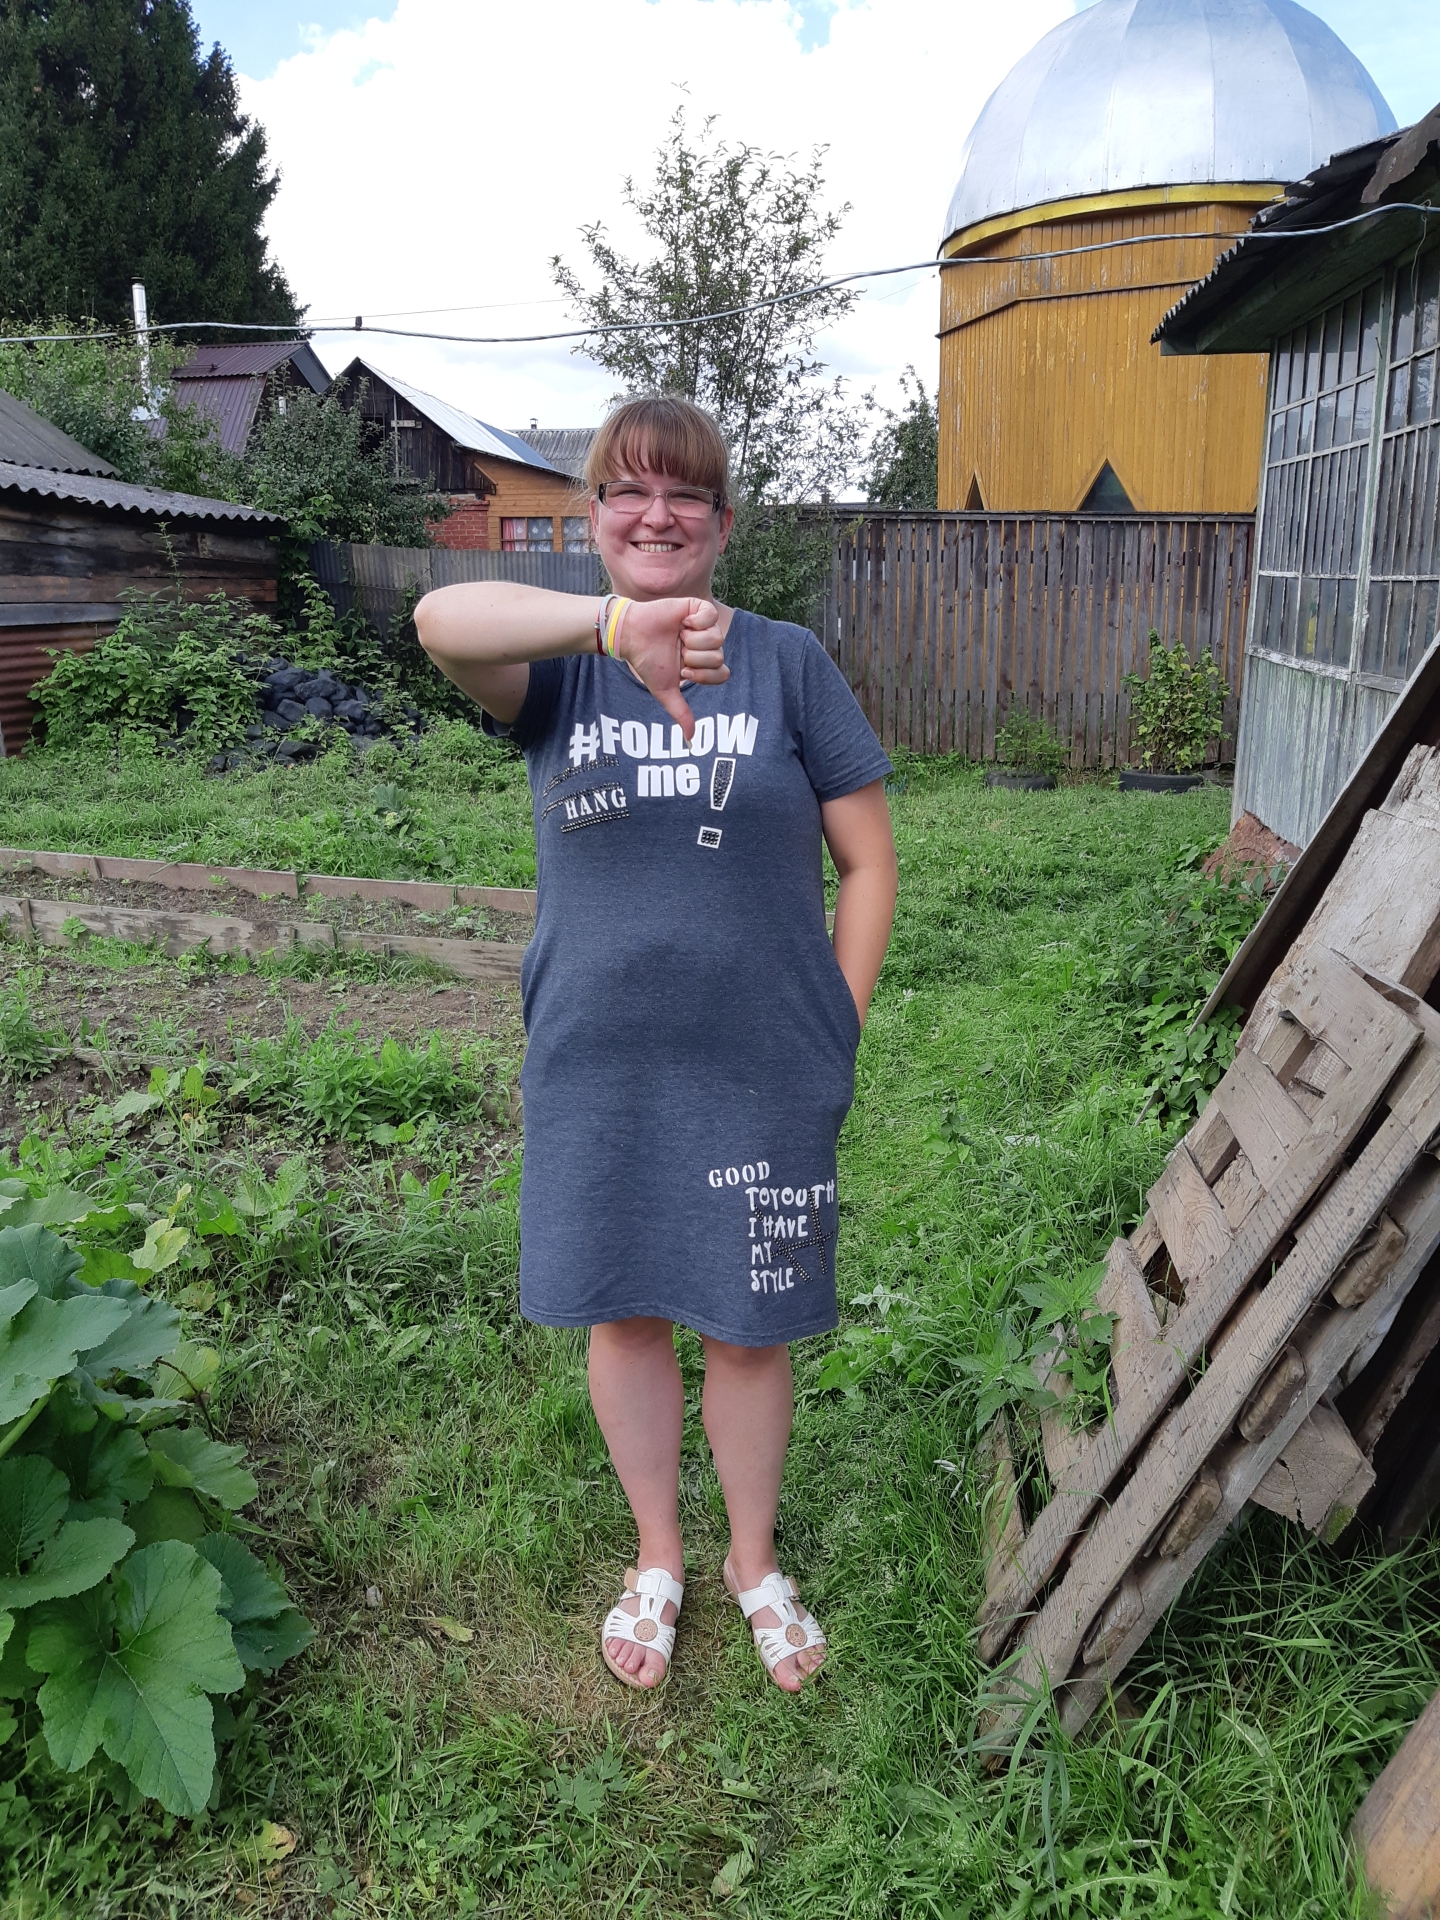
Label: clear